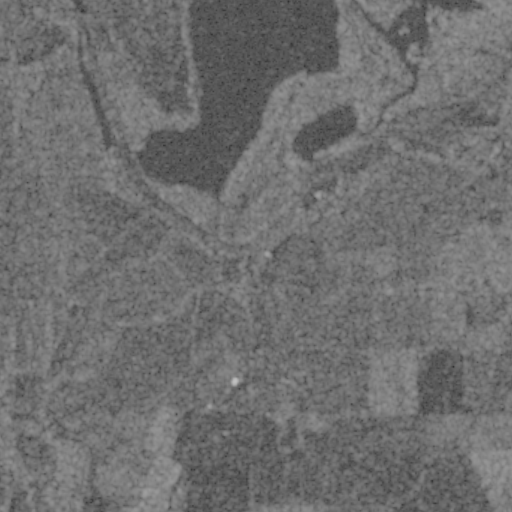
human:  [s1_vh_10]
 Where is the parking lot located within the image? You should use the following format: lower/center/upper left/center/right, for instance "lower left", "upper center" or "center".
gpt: The parking lot is located in the center of the image.
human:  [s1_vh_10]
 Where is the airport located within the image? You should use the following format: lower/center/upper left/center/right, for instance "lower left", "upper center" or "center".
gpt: There is no airport in the image.

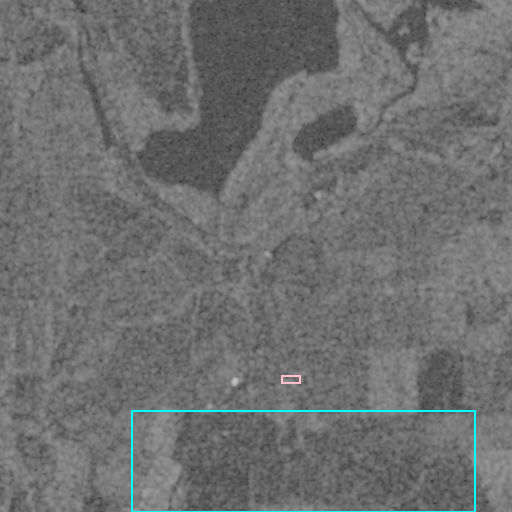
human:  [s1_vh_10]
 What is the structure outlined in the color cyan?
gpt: The structure outlined in cyan is a crop field.
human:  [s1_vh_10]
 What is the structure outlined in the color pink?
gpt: The structure outlined in pink is a building.
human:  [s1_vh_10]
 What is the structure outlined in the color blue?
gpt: There is no blue outline.